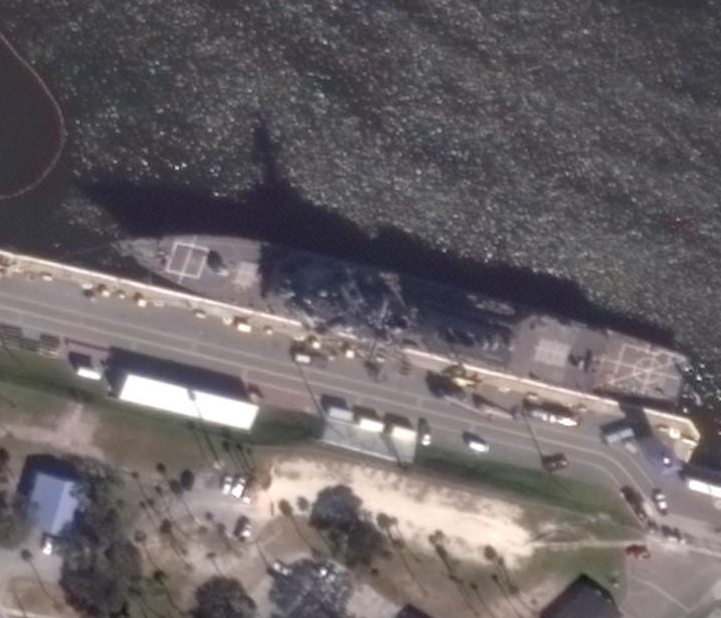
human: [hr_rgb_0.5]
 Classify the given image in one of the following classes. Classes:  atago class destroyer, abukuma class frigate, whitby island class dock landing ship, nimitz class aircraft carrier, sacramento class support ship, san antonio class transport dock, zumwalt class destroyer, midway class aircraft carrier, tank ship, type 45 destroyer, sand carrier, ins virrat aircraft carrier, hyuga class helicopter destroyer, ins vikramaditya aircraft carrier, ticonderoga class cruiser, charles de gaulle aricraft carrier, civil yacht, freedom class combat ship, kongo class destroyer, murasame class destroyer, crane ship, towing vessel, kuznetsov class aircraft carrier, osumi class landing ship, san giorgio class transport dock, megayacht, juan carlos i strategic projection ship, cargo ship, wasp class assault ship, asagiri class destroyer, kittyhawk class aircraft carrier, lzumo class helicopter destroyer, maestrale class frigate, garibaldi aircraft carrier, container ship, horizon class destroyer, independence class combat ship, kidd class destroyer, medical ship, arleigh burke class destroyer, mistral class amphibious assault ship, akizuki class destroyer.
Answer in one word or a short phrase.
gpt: Arleigh Burke class destroyer